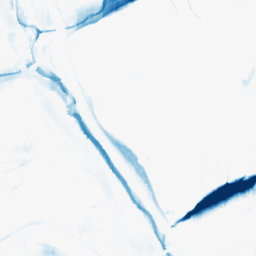
Category: morphological
Decomposition family: morphological_ellipse
Decomposition parameters: operation: closing
width: 30
height: 5
Upsampling method: fft_zeropad
Upsampling parameters: scale: 4
Upsampling scale: 4